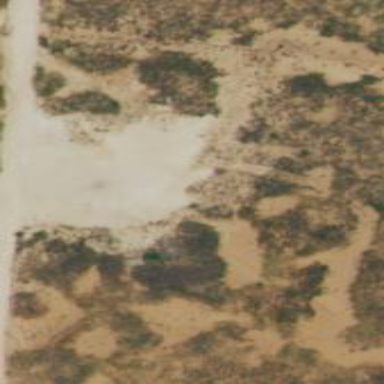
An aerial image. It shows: Sandy area in nature.